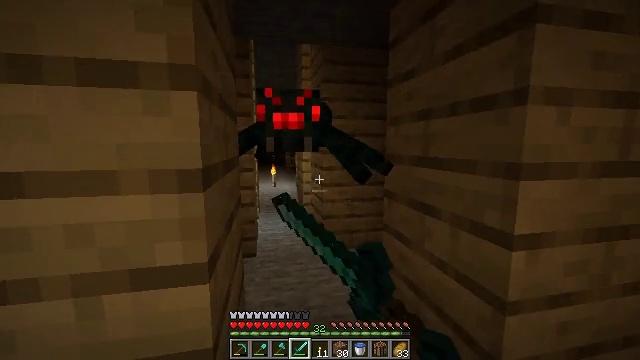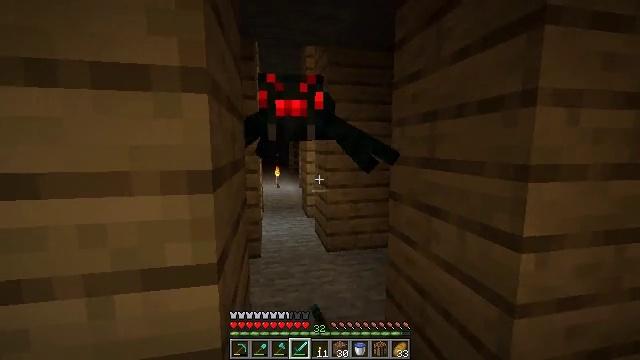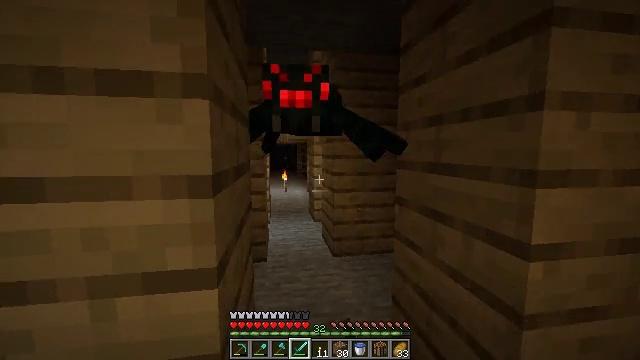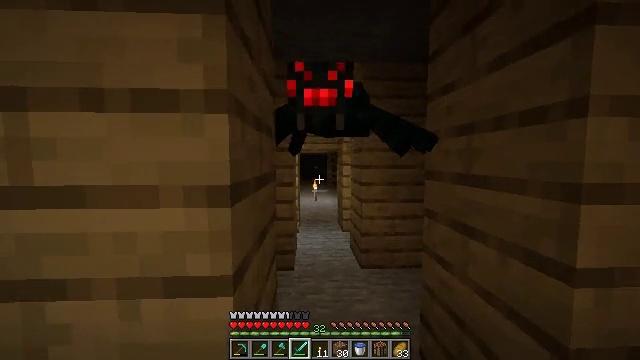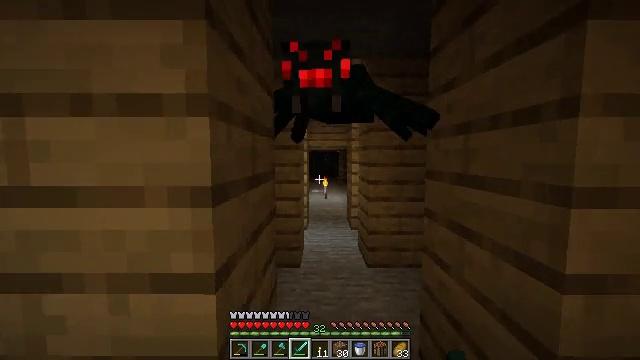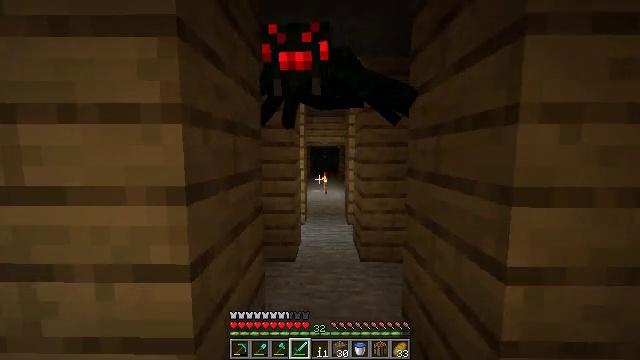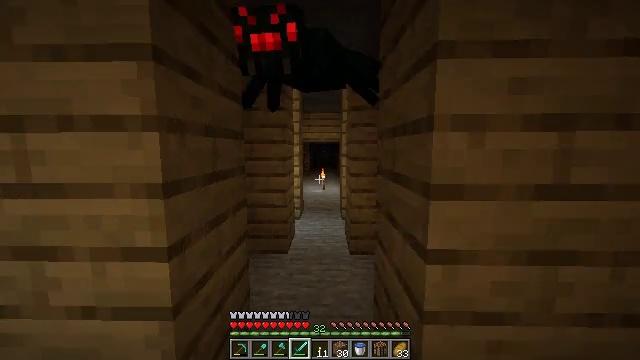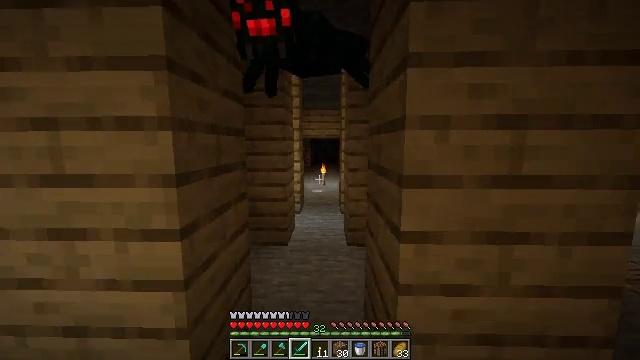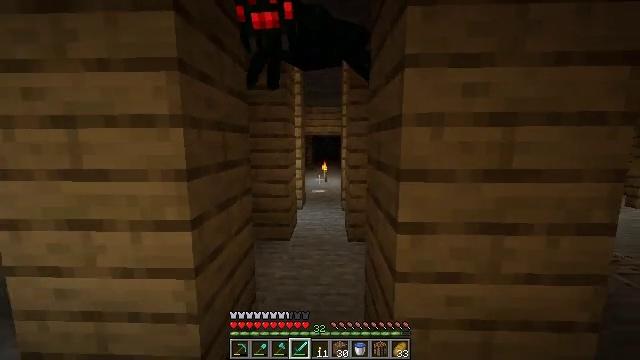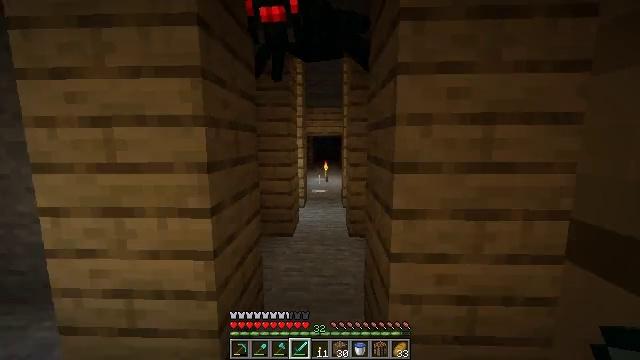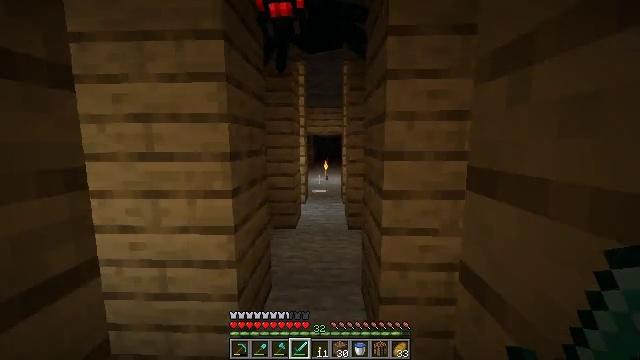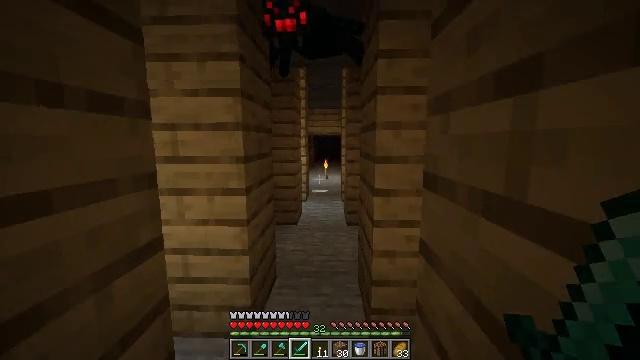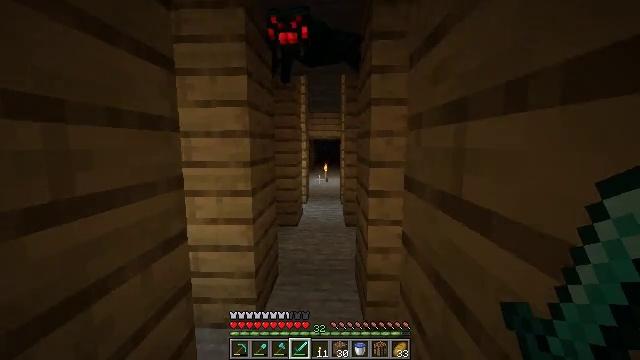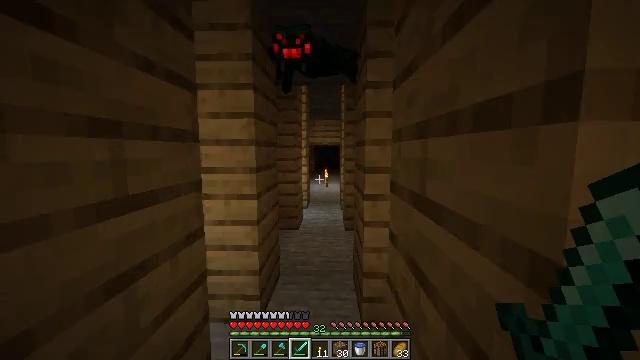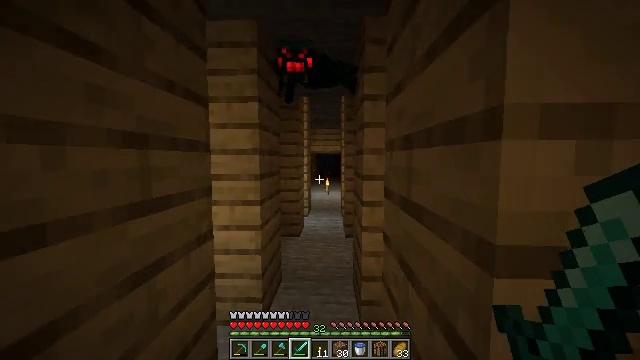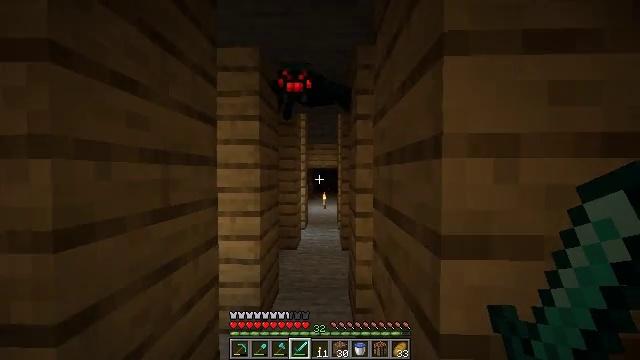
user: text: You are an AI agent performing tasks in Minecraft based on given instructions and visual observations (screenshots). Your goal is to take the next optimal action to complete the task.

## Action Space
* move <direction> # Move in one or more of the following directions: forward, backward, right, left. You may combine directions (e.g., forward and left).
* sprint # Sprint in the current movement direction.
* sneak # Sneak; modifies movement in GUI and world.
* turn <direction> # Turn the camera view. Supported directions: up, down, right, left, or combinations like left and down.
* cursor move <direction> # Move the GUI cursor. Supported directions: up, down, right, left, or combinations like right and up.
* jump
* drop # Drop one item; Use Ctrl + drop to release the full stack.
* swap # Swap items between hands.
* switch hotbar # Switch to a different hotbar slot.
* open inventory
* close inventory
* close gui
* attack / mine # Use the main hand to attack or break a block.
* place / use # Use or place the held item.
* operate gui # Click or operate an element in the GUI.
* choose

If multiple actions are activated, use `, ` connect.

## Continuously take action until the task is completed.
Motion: motion action
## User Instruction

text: Battle spiders.
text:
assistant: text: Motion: move back
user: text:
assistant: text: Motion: move back and move right, turn left
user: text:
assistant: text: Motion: move back and move right, turn left and up
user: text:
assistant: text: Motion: move back and move right, turn left
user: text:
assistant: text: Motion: move back and move right
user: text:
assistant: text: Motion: move back and move right
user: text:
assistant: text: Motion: move back
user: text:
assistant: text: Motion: move back
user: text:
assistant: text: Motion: move back
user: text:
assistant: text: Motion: move back
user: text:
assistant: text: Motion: move back
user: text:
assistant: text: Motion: move back
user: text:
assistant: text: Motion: move back, turn up
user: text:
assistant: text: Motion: move back, turn up
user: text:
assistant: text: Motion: move back, turn up
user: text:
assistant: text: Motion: turn up
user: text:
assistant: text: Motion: turn up
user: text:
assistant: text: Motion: turn up
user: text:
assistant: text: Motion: move forward, turn up
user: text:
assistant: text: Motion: move forward, turn left and up
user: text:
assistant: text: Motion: move forward, turn up
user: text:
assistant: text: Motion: move forward, turn up
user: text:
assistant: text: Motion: move forward, turn left and up
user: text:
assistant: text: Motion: move forward, turn left and up
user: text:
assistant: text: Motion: move forward, turn left and up
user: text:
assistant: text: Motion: turn left and up
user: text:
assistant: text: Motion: turn left and up, attack / mine
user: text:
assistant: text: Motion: attack / mine
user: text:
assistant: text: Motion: attack / mine
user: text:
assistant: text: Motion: move back, attack / mine